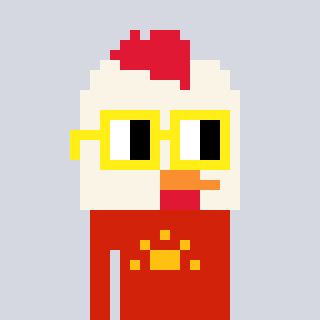
a pixel art character with square yellow glasses, a chicken-shaped head and a red-colored body on a cool background